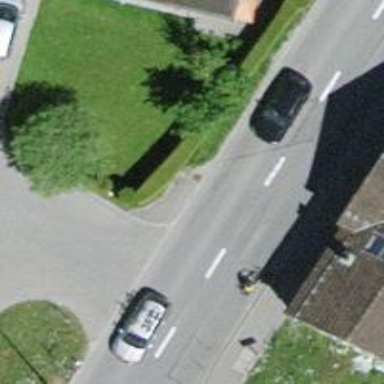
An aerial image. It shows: Unmarked crossing on the road.